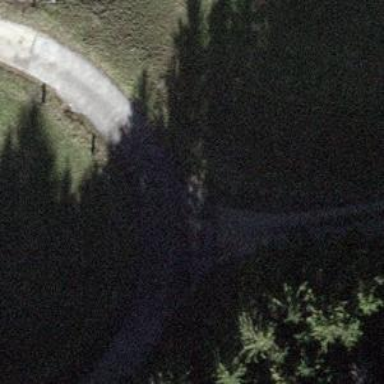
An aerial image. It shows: Well-maintained track road of grade 1.